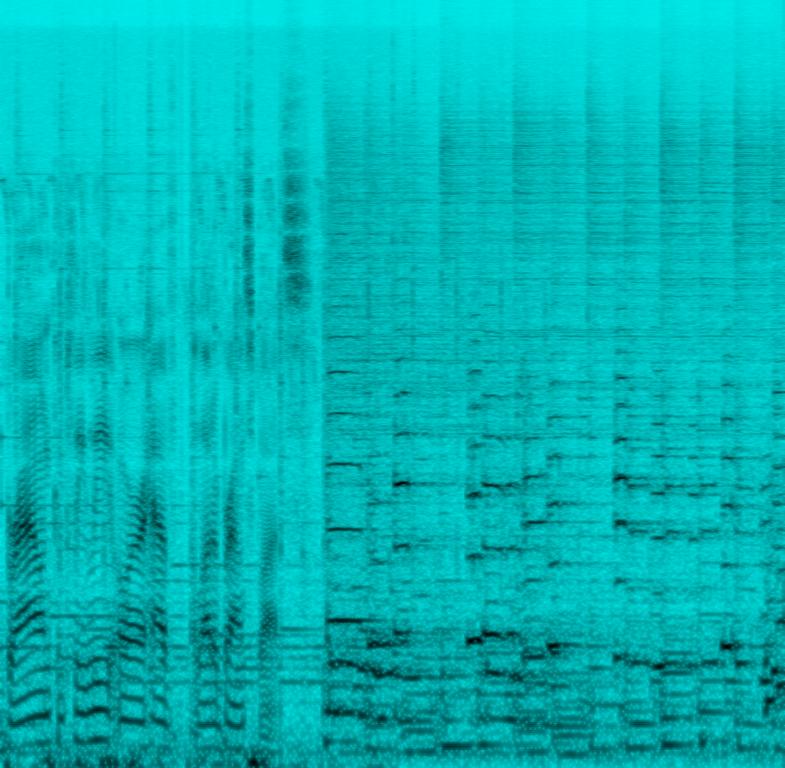
The low quality recording features a jazz performance that consists of saxophone solo melody played over shimmering cymbals, followed by trombone melody and walking double bass. It sounds warm, but dark, due to the poor quality microphone it was recorded with.